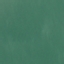
Label: SeaLake